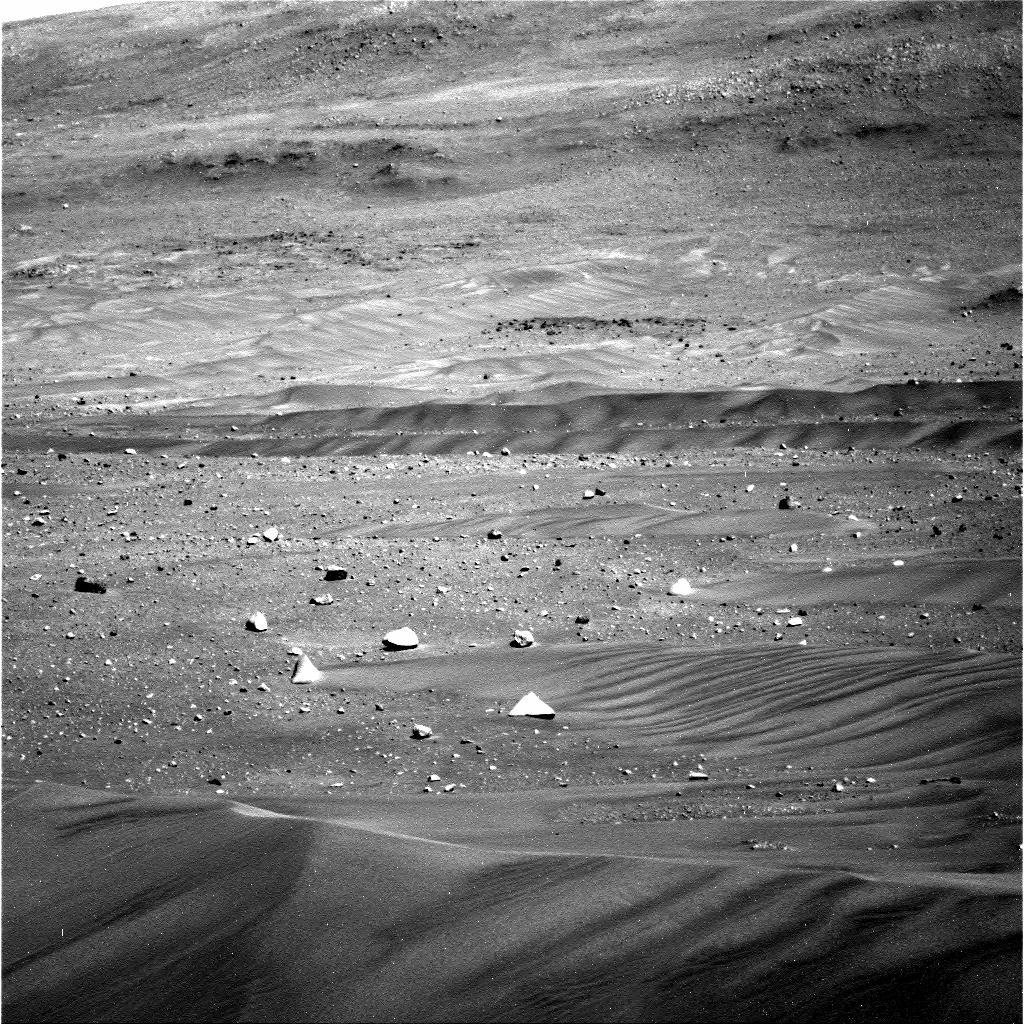
Terrain classes present: Gravel / Sand / Soil, Rock, Shadow, Sky / Distant Mountains